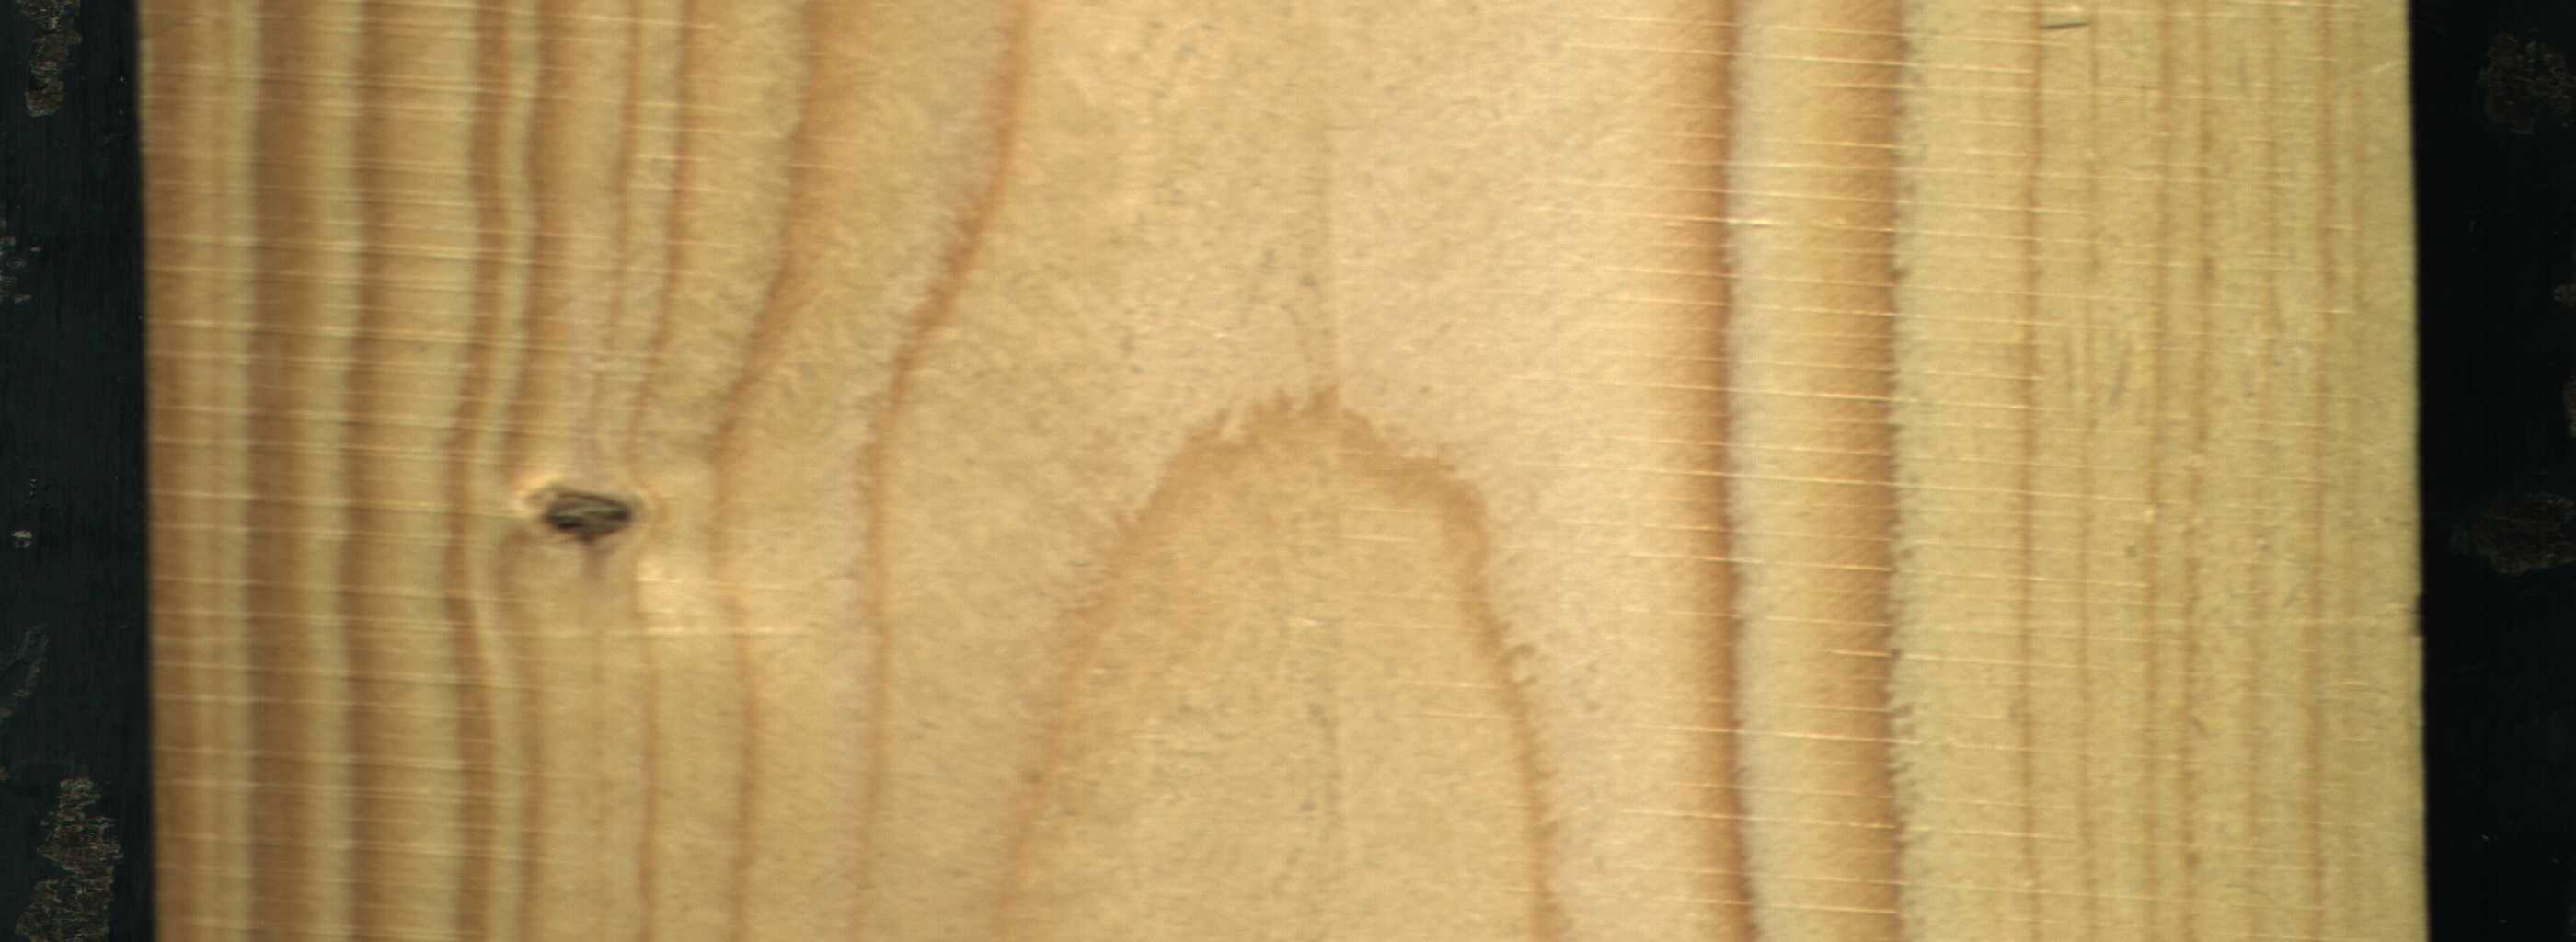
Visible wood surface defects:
Live_Knot